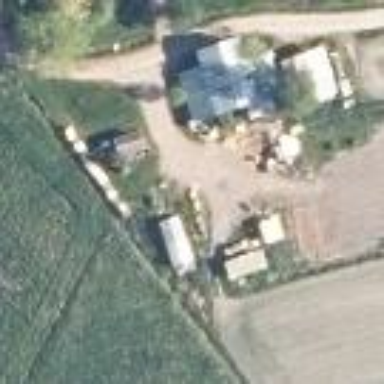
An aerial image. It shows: Farmyard area.